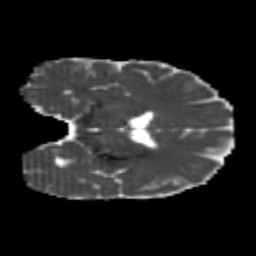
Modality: MD
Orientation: coronal
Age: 20
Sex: male
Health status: healthy
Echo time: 0.074 s